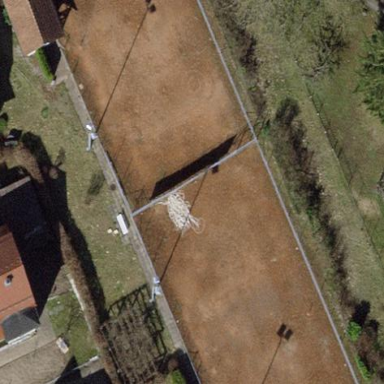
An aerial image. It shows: Tennis court on the leisure land pitch.